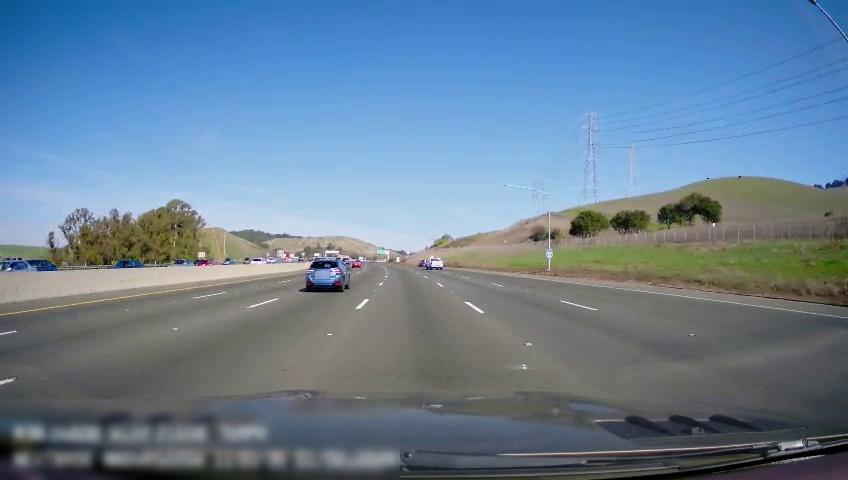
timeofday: Day
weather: Sunny
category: Drivable Space
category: Vehicles | SUV
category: Vehicles | Car
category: Vehicles | Truck
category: Vehicles | Car
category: Vehicles | Car
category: Vehicles | Car
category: Vehicles | Car
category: Vehicles | Car
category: Vehicles | Car
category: Vehicles | SUV
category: Vehicles | SUV
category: Vehicles | Car
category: Lanes | Alternate Lane
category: Lanes | Alternate Lane
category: Lanes | Alternate Lane
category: Lanes | Current Lane
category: Lanes | Current Lane
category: Lanes | Alternate Lane
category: Lanes | Alternate Lane
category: Traffic | Signs